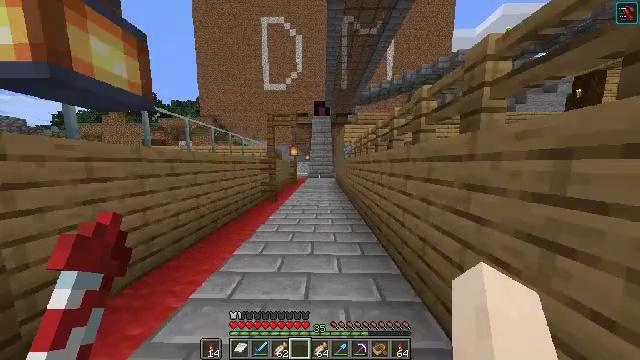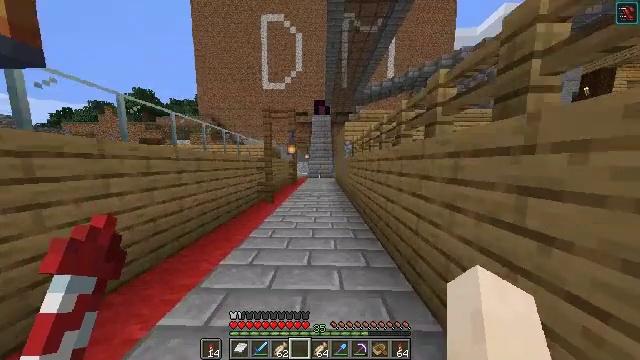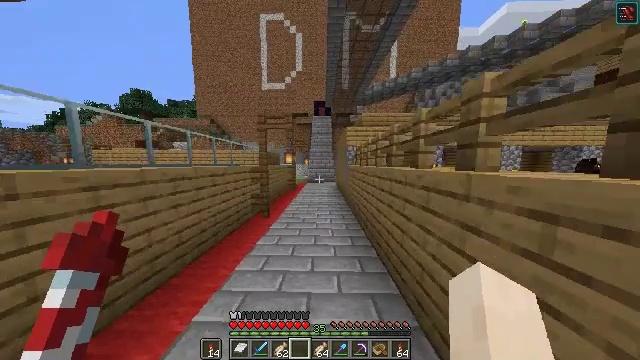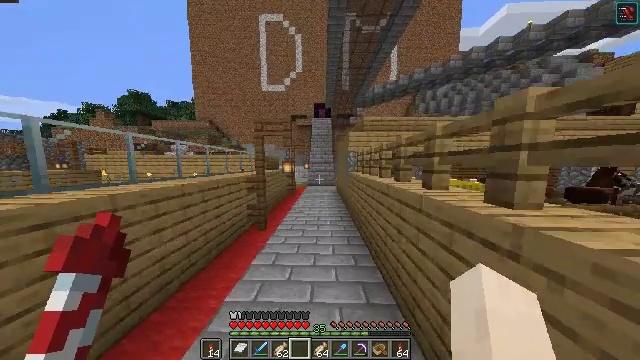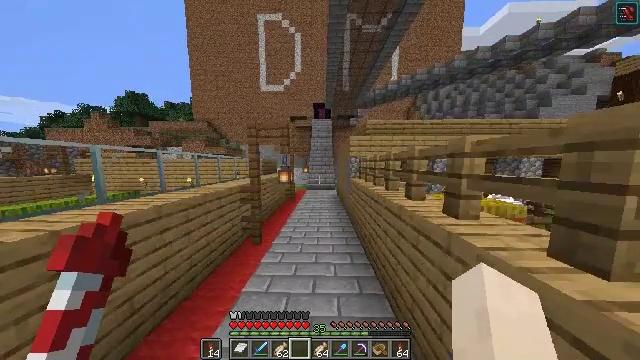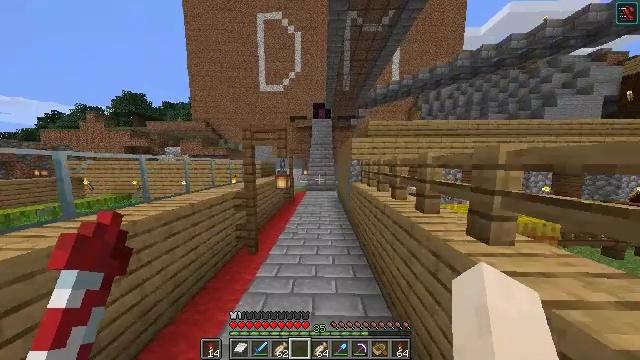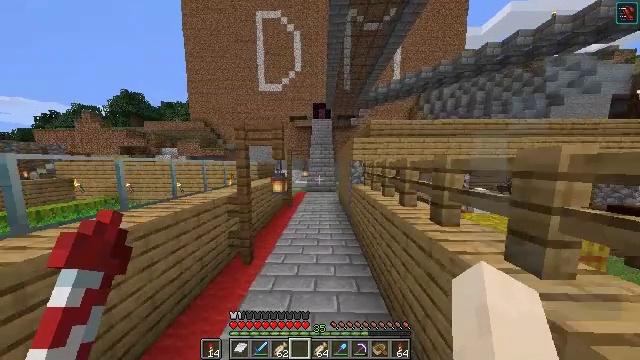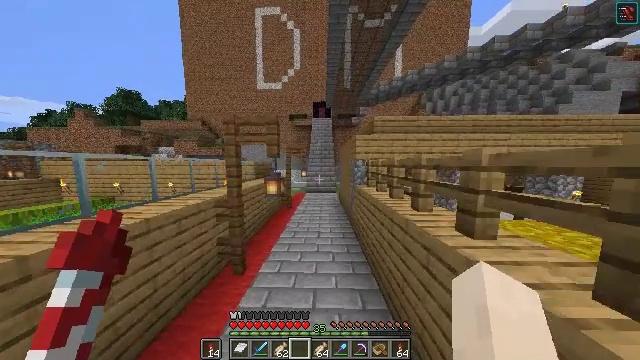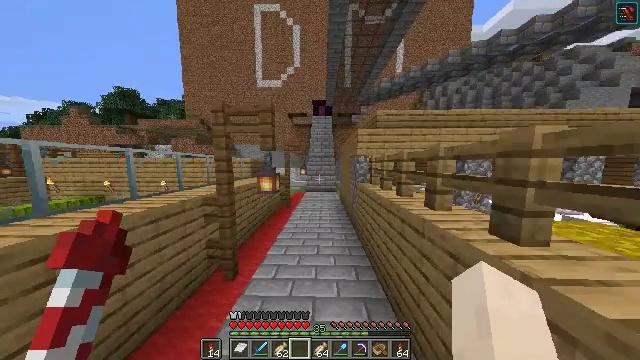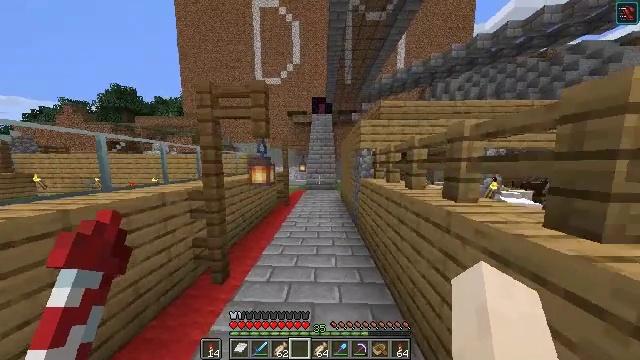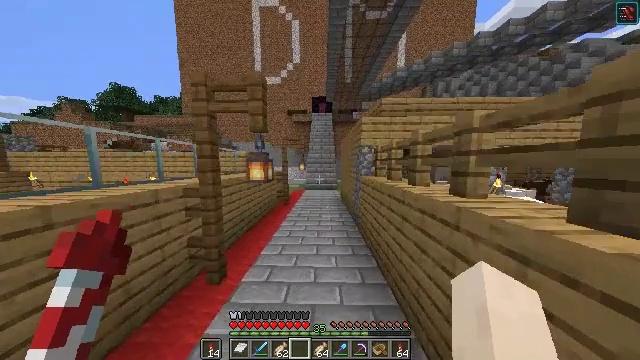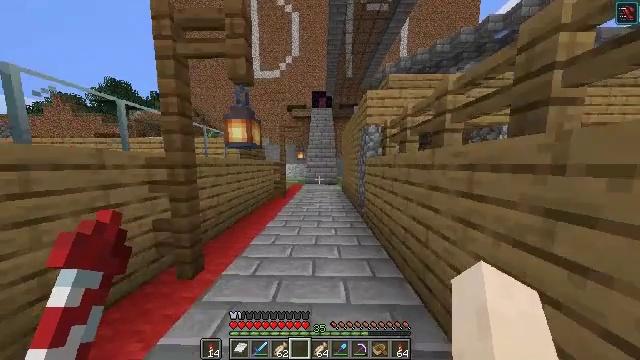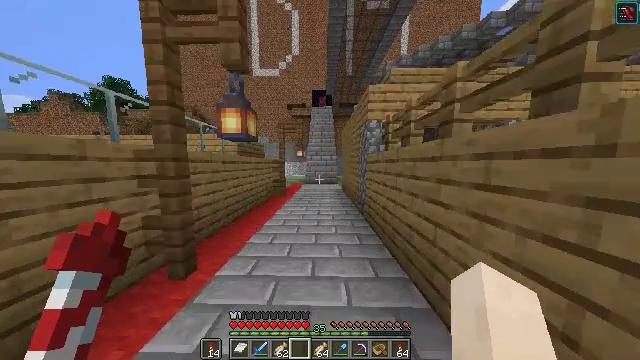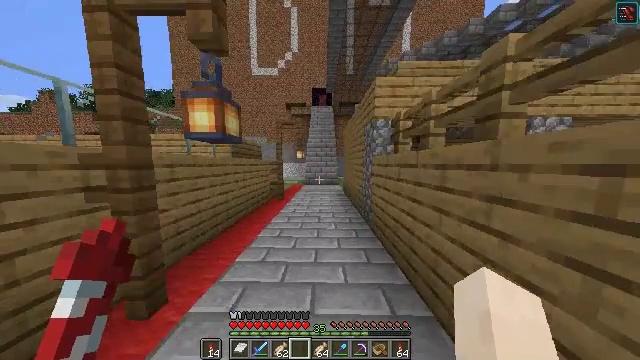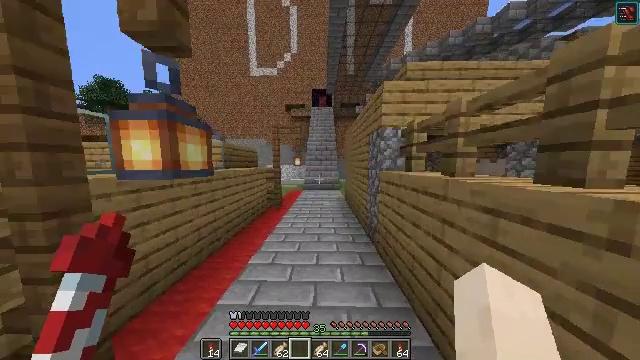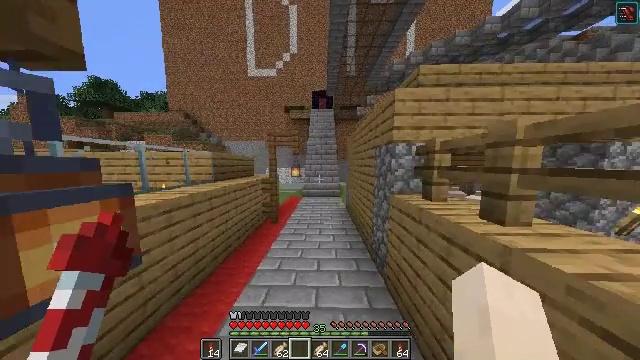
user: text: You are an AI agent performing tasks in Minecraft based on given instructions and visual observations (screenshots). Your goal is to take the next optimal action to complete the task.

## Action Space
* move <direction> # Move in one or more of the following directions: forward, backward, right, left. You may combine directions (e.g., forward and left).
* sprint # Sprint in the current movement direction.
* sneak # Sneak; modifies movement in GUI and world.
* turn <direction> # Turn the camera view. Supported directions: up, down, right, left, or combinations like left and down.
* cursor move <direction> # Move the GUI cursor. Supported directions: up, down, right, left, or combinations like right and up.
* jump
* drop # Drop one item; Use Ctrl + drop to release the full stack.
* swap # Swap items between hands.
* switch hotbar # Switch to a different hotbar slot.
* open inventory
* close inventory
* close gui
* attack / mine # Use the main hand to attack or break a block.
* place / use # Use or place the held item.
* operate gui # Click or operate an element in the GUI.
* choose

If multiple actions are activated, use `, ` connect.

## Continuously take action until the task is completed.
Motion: motion action
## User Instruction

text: Craft a map by arranging paper and a compass on a crafting table.
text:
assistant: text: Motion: move forward, jump
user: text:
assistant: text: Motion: move forward, jump
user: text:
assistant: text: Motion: move forward, jump
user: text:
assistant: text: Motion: move forward, jump
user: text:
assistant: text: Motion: move forward, jump
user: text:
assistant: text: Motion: move forward, jump
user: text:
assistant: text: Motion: move forward, jump
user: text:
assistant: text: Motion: move forward, jump
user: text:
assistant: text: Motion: move forward, jump
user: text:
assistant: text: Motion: move forward, jump
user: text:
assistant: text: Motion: move forward, jump
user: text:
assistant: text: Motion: move forward, jump
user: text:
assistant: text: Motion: move forward, jump
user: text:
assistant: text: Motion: move forward, jump
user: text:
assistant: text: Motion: move forward, jump
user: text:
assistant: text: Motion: move forward, jump
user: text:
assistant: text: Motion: move forward, jump
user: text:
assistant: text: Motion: move forward, jump
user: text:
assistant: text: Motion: move forward, jump
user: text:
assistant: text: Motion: move forward, jump
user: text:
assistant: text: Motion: move forward, jump
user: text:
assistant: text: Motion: move forward, jump
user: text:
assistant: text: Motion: move forward, jump
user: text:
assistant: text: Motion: move forward, jump
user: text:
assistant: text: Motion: move forward, jump
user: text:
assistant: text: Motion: move forward, jump
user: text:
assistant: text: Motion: move forward, jump
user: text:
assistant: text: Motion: move forward, jump
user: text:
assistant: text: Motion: move forward, jump
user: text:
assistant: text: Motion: move forward, jump